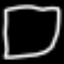
Label: square